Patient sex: F
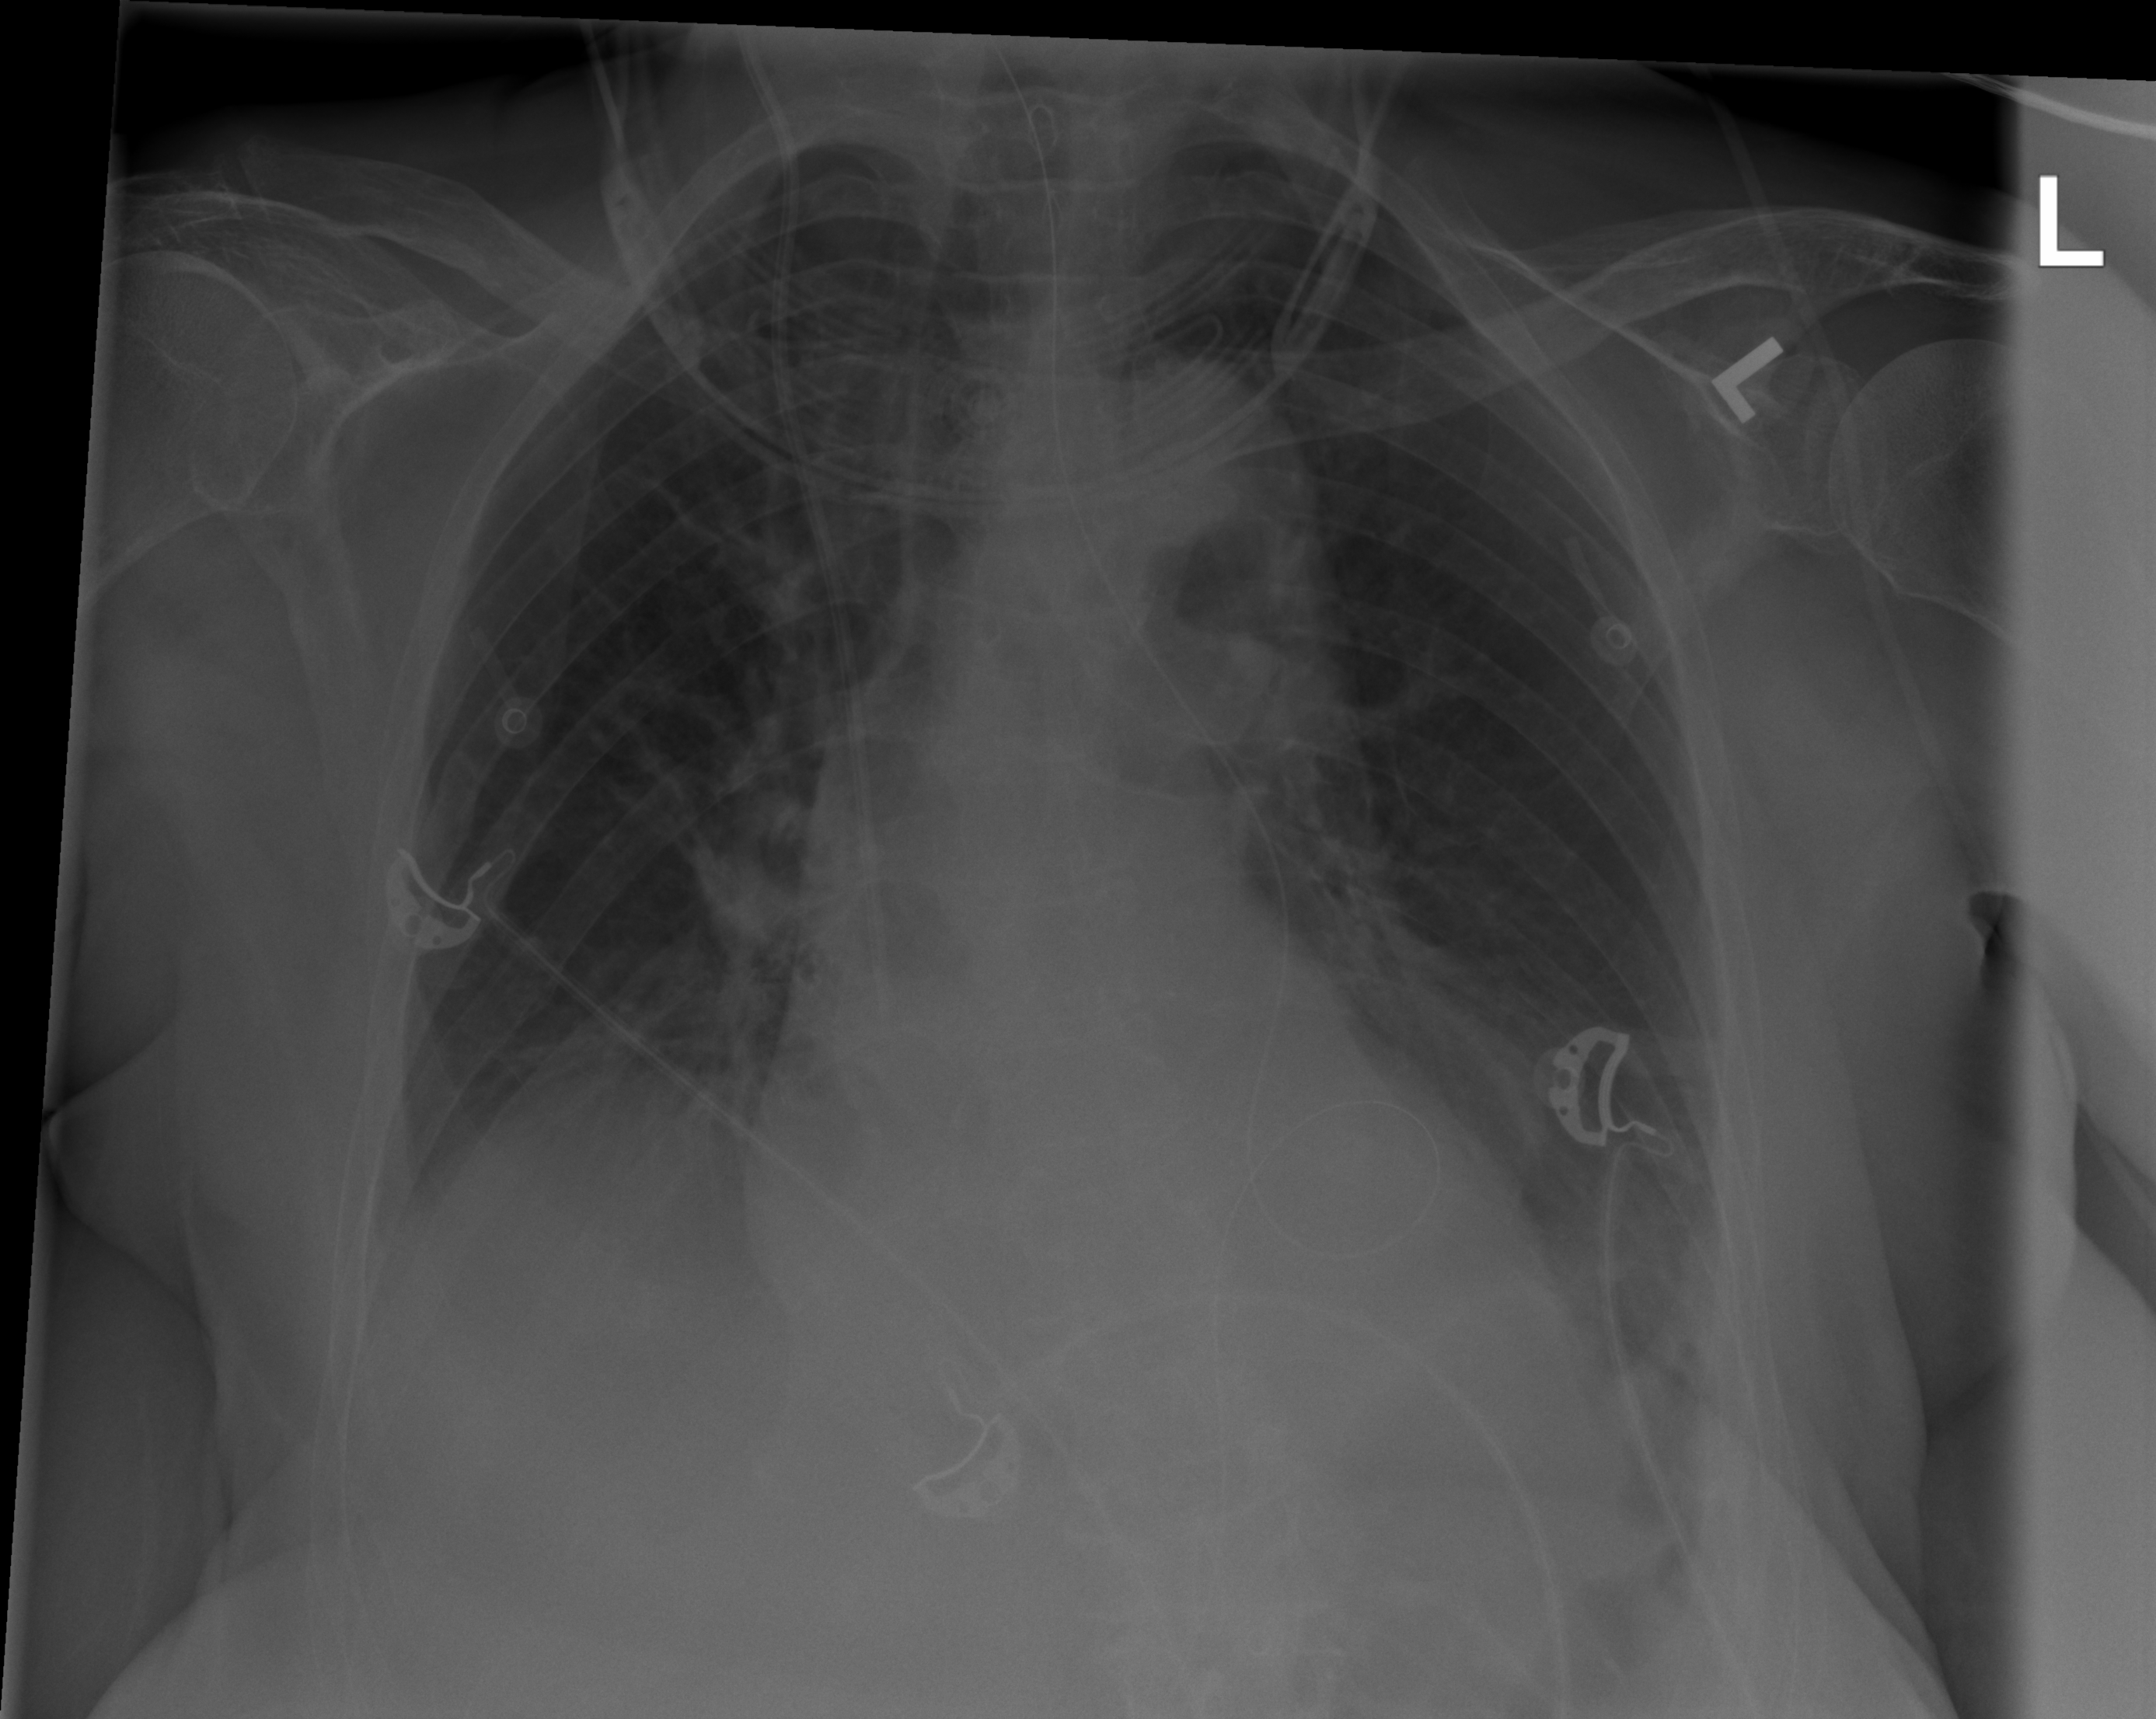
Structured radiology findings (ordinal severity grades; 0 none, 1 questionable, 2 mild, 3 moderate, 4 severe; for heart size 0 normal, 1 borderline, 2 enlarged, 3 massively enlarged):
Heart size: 2
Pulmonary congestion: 1
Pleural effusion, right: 2
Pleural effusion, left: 2
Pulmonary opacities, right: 0
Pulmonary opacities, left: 0
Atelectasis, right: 2
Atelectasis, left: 2